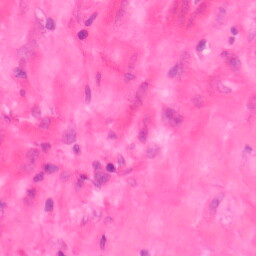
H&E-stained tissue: Colon